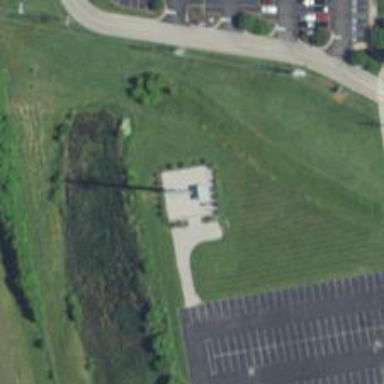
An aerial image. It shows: Man-made mast used for communication purposes.